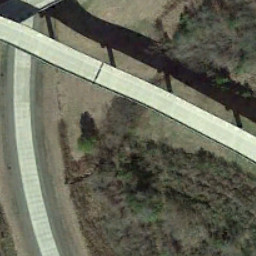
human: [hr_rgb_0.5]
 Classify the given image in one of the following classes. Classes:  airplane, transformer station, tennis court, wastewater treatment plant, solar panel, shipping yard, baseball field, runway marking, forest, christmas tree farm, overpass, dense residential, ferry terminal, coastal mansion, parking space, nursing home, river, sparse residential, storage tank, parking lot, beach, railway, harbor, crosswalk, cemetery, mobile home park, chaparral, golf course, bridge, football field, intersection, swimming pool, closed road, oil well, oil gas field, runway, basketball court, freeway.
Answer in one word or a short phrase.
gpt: overpass